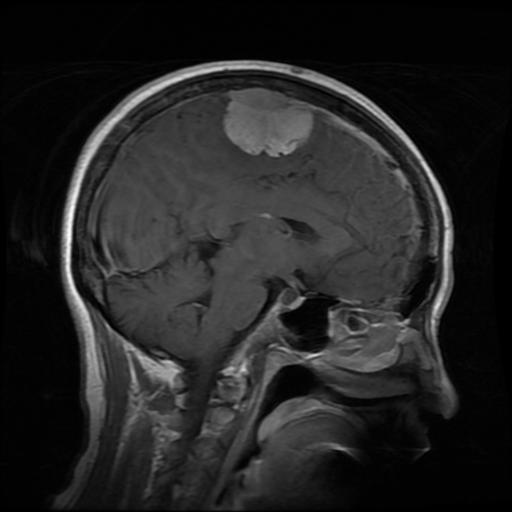
Label: meningioma